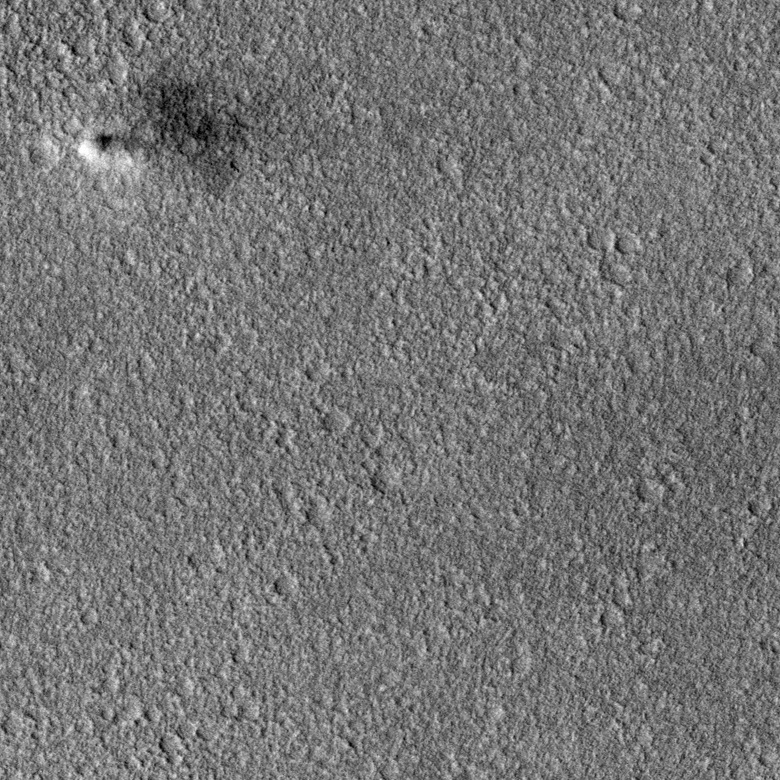
Label: dustdevil